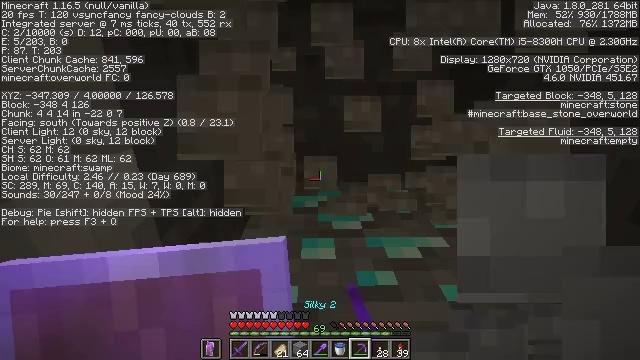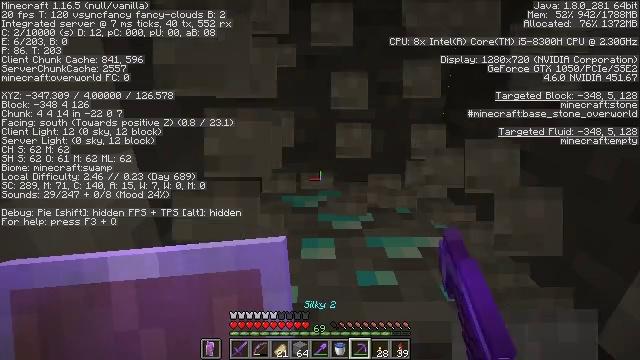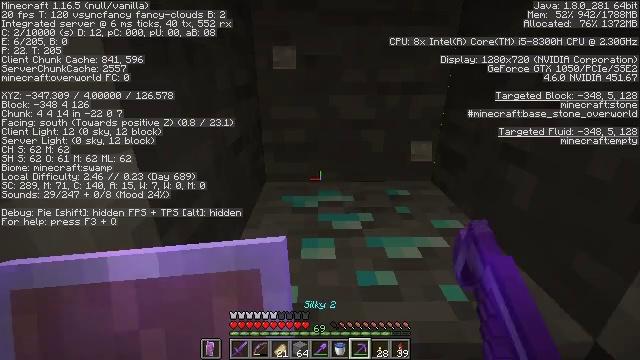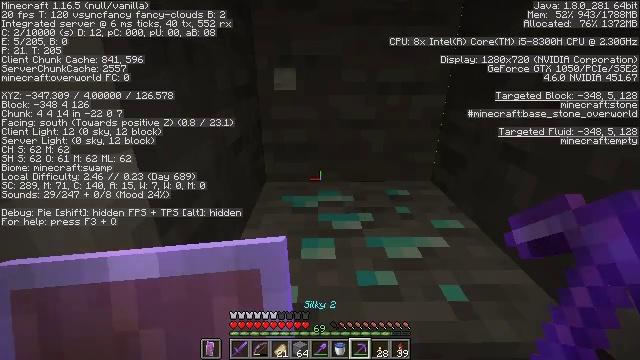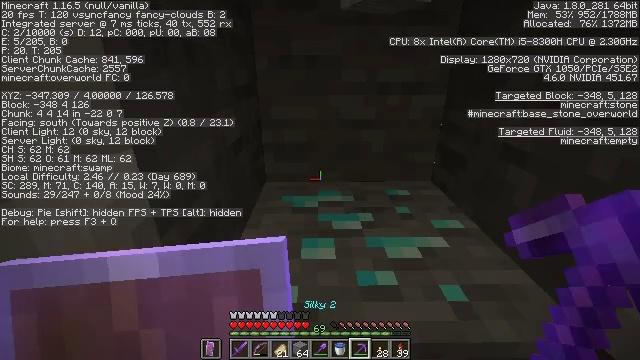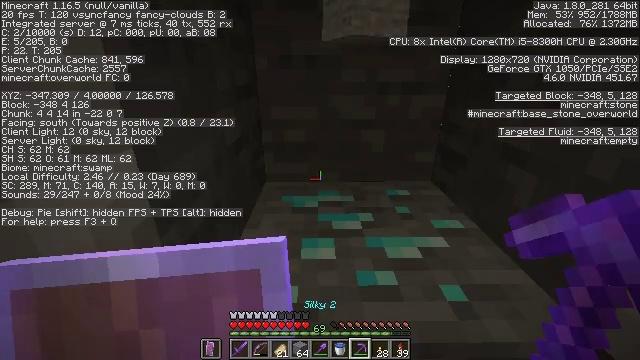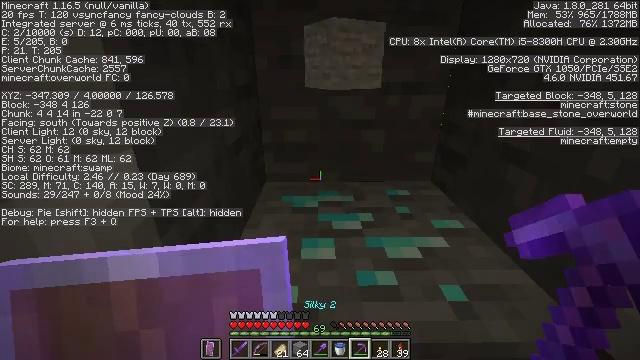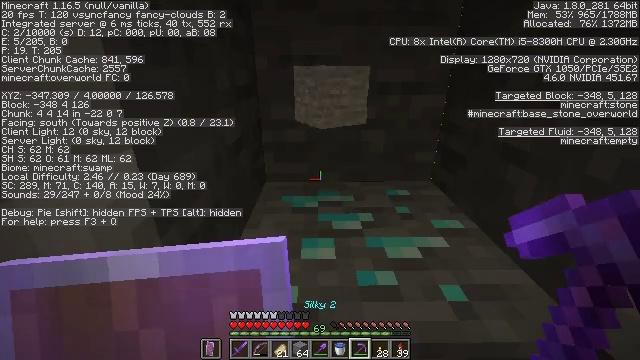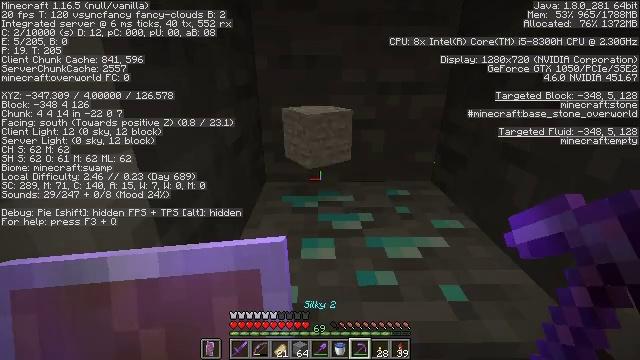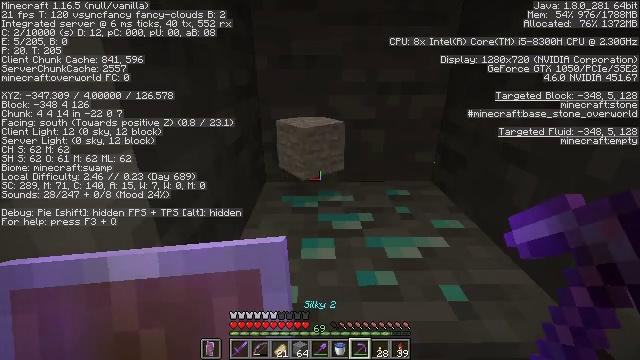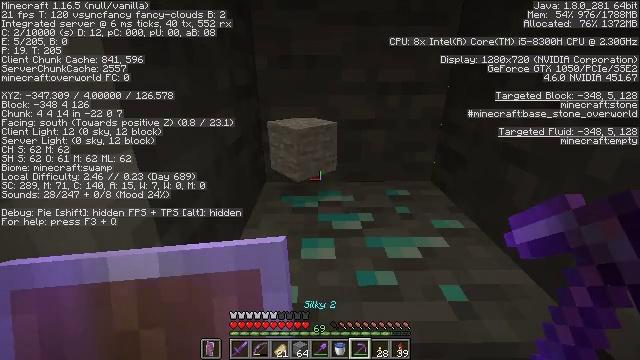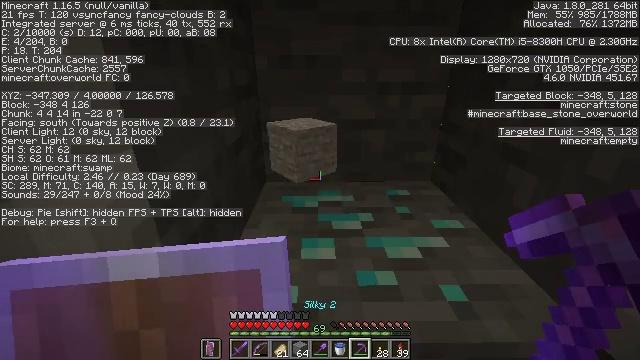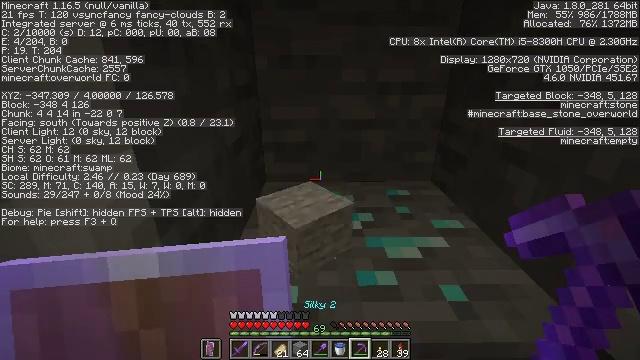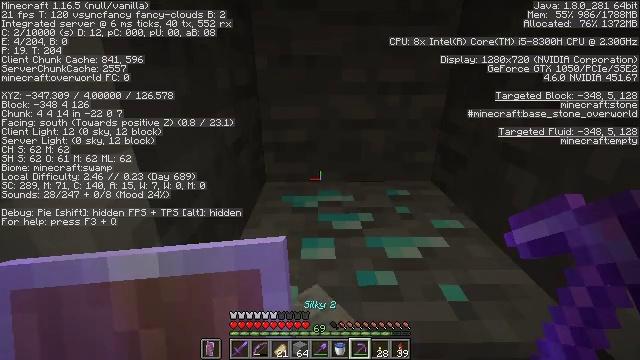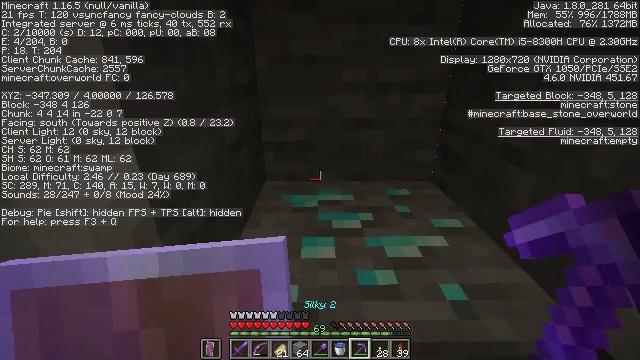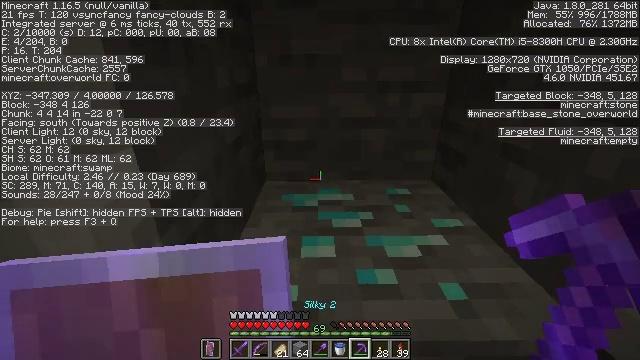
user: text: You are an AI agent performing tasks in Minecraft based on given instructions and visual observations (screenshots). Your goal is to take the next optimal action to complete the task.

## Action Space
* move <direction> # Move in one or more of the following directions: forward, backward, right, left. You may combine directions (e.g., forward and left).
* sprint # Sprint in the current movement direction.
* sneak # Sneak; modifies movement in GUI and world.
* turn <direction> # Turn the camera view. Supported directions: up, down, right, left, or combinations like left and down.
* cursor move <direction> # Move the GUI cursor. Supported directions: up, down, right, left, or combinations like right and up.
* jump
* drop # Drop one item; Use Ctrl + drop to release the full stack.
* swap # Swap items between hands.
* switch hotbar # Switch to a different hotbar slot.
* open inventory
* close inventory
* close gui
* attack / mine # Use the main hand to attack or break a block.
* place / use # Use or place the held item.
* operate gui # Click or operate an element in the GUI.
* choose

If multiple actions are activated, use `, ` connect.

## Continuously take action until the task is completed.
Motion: motion action
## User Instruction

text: Extract diamond ore blocks.
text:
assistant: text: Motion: no_op
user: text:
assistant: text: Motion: no_op
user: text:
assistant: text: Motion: no_op
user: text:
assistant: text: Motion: no_op
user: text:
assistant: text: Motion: no_op
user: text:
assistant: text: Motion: no_op
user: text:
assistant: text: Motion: no_op
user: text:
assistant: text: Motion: no_op
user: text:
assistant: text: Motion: no_op
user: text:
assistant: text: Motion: no_op
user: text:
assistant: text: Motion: no_op
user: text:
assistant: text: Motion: no_op
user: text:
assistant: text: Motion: no_op
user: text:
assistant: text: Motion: no_op
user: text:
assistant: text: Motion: no_op
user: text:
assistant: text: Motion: turn down
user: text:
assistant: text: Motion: turn down
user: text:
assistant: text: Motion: turn down
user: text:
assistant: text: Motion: turn down
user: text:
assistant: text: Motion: no_op
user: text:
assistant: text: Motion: no_op
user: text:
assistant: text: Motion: no_op
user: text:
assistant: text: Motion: no_op
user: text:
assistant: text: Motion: no_op
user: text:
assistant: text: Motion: no_op
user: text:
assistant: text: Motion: no_op
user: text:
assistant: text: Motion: no_op
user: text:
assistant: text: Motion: no_op
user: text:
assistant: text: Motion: no_op
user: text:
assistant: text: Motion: no_op